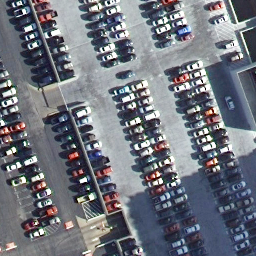
Label: parking lot